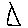
Label: triangle